Question: I am building a GUI (Python binding of GTK3) where one Gtk Scrolled Window (from Glade) can contain different treeviews. The program launches with an empty window and the first time around everything works with:
'''
self.scrolled_window.add_with_viewport(treeview)
self.main_window.show_all()
'''
Picture of the test program (see source below):

The second time around I get the following error:
I think that I might need to empty the viewport or scrolled window first, but don't know how that is done and can't find any documentation for it.
When using I don't see the dataset at the start up and error messages appear when switching layers.
The glade file (test_project.glade):
'''
<?xml version="1.0" encoding="UTF-8"?>
<!-- Generated with glade 3.16.1 -->
<interface>
<requires lib="gtk+" version="3.10"/>
<object class="GtkWindow" id="window1">
<property name="can_focus">False</property>
<property name="default_width">440</property>
<property name="default_height">250</property>
<signal name="destroy" handler="on_window1_destroy" swapped="no"/>
<child>
<object class="GtkBox" id="box1">
<property name="visible">True</property>
<property name="can_focus">False</property>
<property name="orientation">vertical</property>
<child>
<object class="GtkScrolledWindow" id="scrolledwindow1">
<property name="visible">True</property>
<property name="can_focus">True</property>
<property name="shadow_type">in</property>
<child>
<placeholder/>
</child>
</object>
<packing>
<property name="expand">True</property>
<property name="fill">True</property>
<property name="position">0</property>
</packing>
</child>
<child>
<object class="GtkScrolledWindow" id="scrolledwindow2">
<property name="visible">True</property>
<property name="can_focus">True</property>
<property name="shadow_type">in</property>
<child>
<placeholder/>
</child>
</object>
<packing>
<property name="expand">True</property>
<property name="fill">True</property>
<property name="position">1</property>
</packing>
</child>
<child>
<object class="GtkBox" id="box2">
<property name="visible">True</property>
<property name="can_focus">False</property>
<child>
<object class="GtkButton" id="add_layer">
<property name="label" translatable="yes">add layer</property>
<property name="visible">True</property>
<property name="can_focus">True</property>
<property name="receives_default">True</property>
<signal name="clicked" handler="on_add_layer_clicked" swapped="no"/>
</object>
<packing>
<property name="expand">False</property>
<property name="fill">True</property>
<property name="position">0</property>
</packing>
</child>
<child>
<object class="GtkButton" id="add_data">
<property name="label" translatable="yes">add data</property>
<property name="name">add_data</property>
<property name="visible">True</property>
<property name="can_focus">True</property>
<property name="receives_default">True</property>
<signal name="clicked" handler="on_add_data_clicked" swapped="no"/>
</object>
<packing>
<property name="expand">False</property>
<property name="fill">True</property>
<property name="position">1</property>
</packing>
</child>
</object>
<packing>
<property name="expand">False</property>
<property name="fill">True</property>
<property name="position">2</property>
</packing>
</child>
</object>
</child>
</object>
</interface>
'''
The python code:
'''
#!/usr/bin/python3
from gi.repository import Gtk
import random
class BottomTreeView(Gtk.TreeView):
def __init__(self, store):
Gtk.TreeView.__init__(store)
self.store = store
renderer = Gtk.CellRendererText()
column = Gtk.TreeViewColumn("Dataset", renderer, text=0)
self.append_column(column)
for x in range(10):
self.store.append(None, [str(random.random())])
class MainWindow(object):
def __init__(self, builder):
self.main_window = builder.get_object("window1")
self.sw1 = builder.get_object("scrolledwindow1")
self.sw2 = builder.get_object("scrolledwindow2")
self.layernumber = 0
self.topstore = Gtk.TreeStore(str, object)
self.topview = Gtk.TreeView(self.topstore)
renderer1 = Gtk.CellRendererText()
column1 = Gtk.TreeViewColumn("Name", renderer1, text=0)
self.topview.append_column(column1)
self.sw1.add_with_viewport(self.topview)
#Adding test data in a dumb way
self.store1 = Gtk.TreeStore(str)
for x in range(10):
self.store1.append(None, [str(random.random())])
self.view1 = Gtk.TreeView(self.store1)
self.rend1 = Gtk.CellRendererText()
self.col1 = Gtk.TreeViewColumn("Dataset", self.rend1, text=0)
self.view1.append_column(self.col1)
self.sw2.add_with_viewport(self.view1)
self.topstore.append(None, ["Layer 1", self.view1])
self.store2 = Gtk.TreeStore(str)
for x in range(10):
self.store2.append(None, [str(random.random())])
self.view2 = Gtk.TreeView(self.store2)
self.rend2 = Gtk.CellRendererText()
self.col2 = Gtk.TreeViewColumn("Dataset", self.rend2, text=0)
self.view2.append_column(self.col2)
self.topstore.append(None, ["Layer 2", self.view2])
self.select = self.topview.get_selection()
self.select.connect("changed", self.on_tree_selection_changed)
self.main_window.show_all()
def on_add_layer_clicked(self, widget):
self.layernumber += 1
store = Gtk.TreeStore(str)
bottom = BottomTreeView(store)
self.topstore.append(None, [str(self.layernumber), bottom])
def on_add_data_clicked(self, widget):
self.selection = self.topview.get_selection()
model, treeiter = self.selection.get_selected()
print("Adding data to {0}".format(model[treeiter][0]))
datasheet = model[treeiter][1]
datasheet.store.append(None, [str(random.random())])
def on_window1_destroy(self, widget):
Gtk.main_quit()
def on_tree_selection_changed(self, selection):
print("
>>> Selection changed")
model, treeiter = selection.get_selected()
print(">>> Model: {0}, Treeiter: {1}".format(model, treeiter))
if treeiter != None:
print(">>> You selected Layer {0}.".format(model[treeiter][1]))
tree_obj = model[treeiter][1]
#The following lines mess up the program from the startup
#self.sw2.remove(self.sw2.get_child())
#self.sw2.add_with_viewport(tree_obj)
#self.main_window.show_all()
def main():
builder = Gtk.Builder()
objects = builder.add_objects_from_file("test_project.glade",
("window1", ""))
window_instance = MainWindow(builder)
builder.connect_signals(window_instance)
Gtk.main()
if __name__ == "__main__":
main()
'''
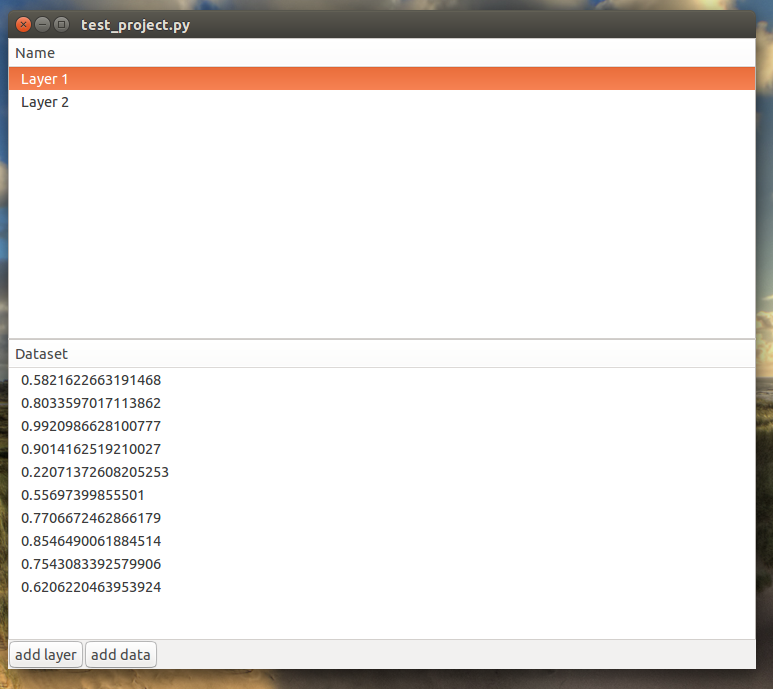
Answer: To clear out the scrolled window, do this:
'''
self.scrolled_window.remove(self.scrolled_window.get_child())
'''